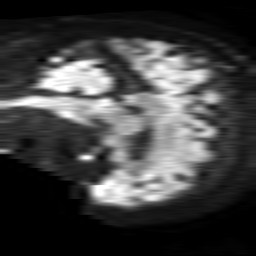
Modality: TRACE
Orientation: sagittal
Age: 63
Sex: female
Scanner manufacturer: philips
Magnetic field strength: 1.5 T
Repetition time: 4.6 s
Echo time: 0.08631 s